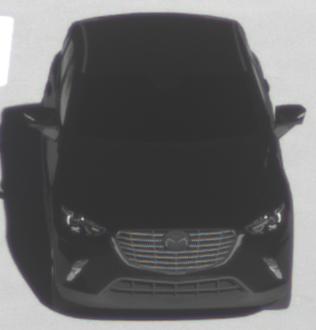
Make: Mazda
Model: CX-3 SKYACTIV-G 120
Detailed model: CX-3 (DK)
Model produced from: 2015/06
Model produced until: 2018/06
Doors: 5
Color: black
Road condition: dry road
Daytime: morning or afternoon
Contrast: high contrast